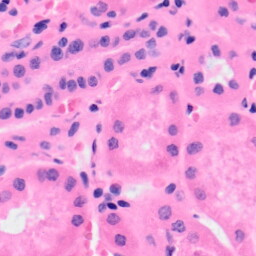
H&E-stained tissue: Kidney